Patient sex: M
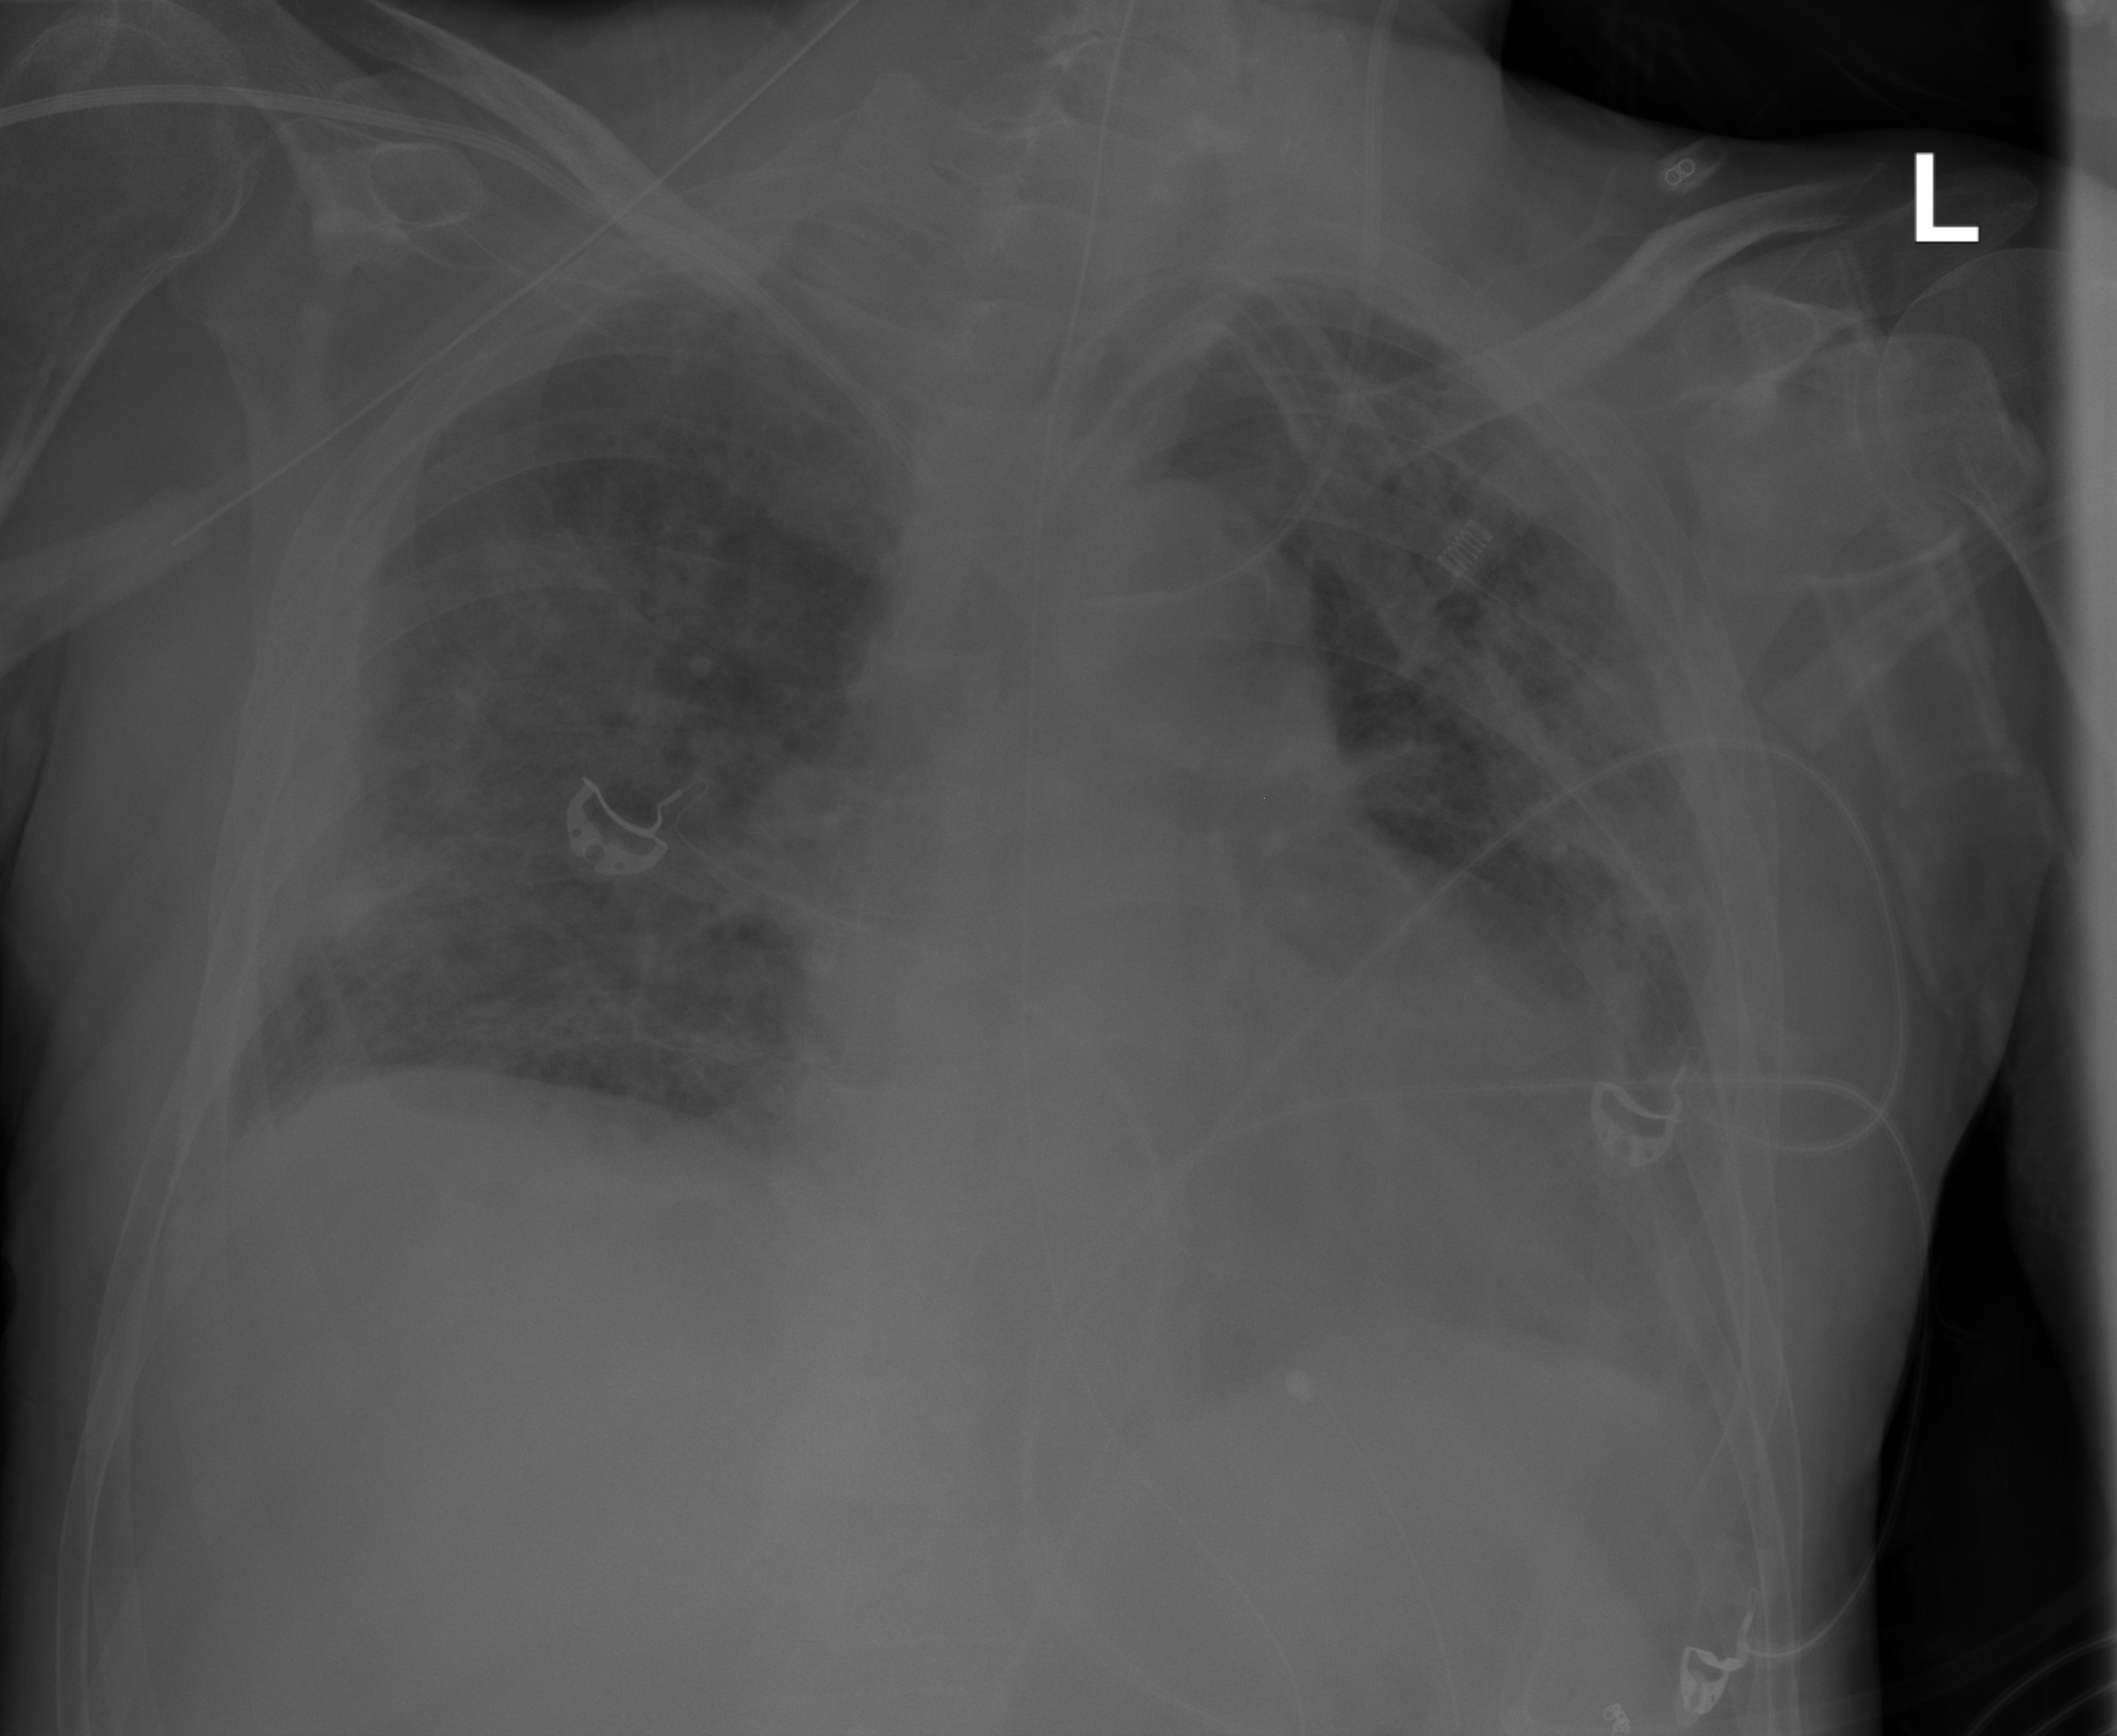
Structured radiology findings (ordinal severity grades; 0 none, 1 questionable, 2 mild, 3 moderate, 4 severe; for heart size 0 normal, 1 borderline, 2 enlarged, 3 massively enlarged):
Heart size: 2
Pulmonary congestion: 0
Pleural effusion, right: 0
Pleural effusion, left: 2
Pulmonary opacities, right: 3
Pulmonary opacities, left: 3
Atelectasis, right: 3
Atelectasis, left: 3